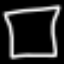
Label: square